Question: What is the value of this measurement?
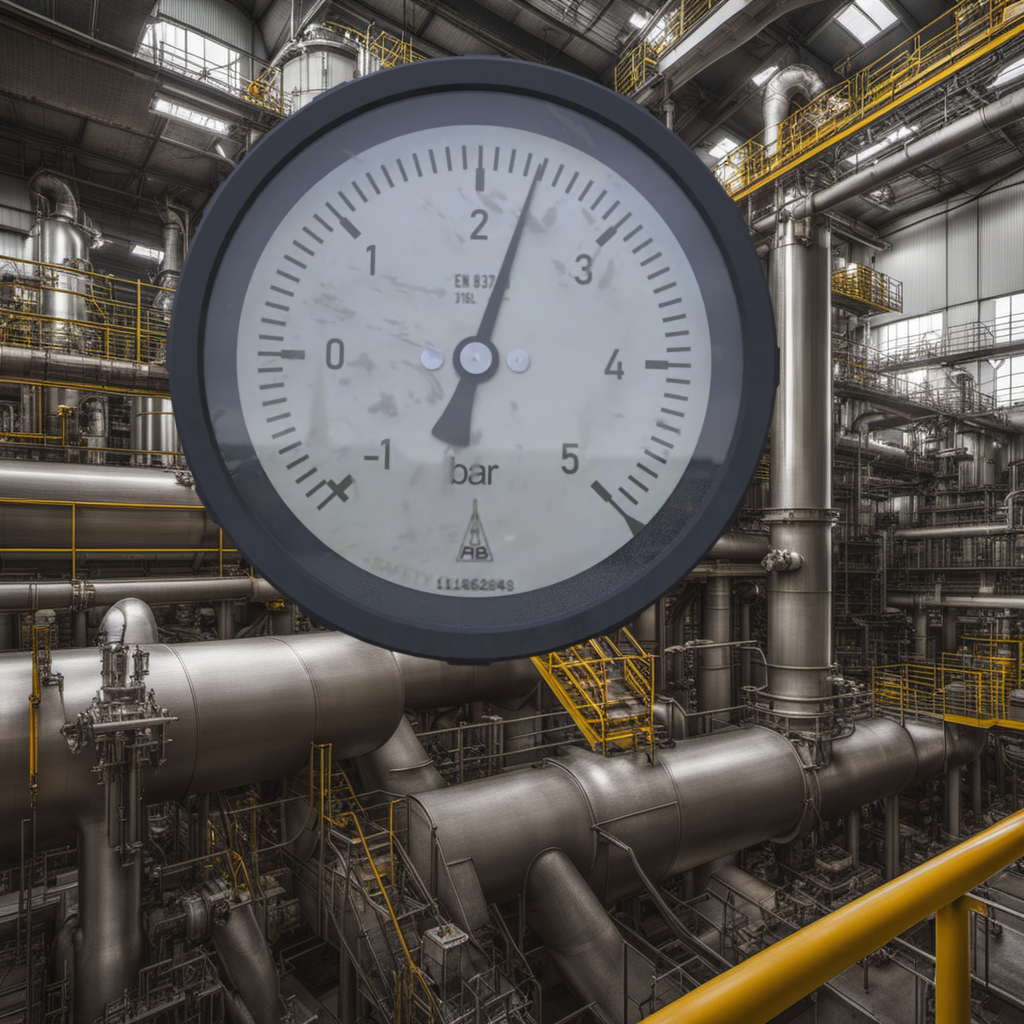
Answer: The result is 2.38
Question: What is the range of the measurement shown in the image?
Answer: The range is from -1 to 5
Question: What is the minimum and maximum value range of the measurement in the image?
Answer: The minimum value is -1 and the maximum value is 5